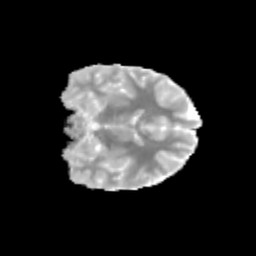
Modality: MD
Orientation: coronal
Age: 10
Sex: male
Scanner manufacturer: siemens
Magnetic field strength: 3 T
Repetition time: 3.8 s
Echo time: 0.07 s